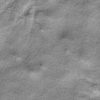
Label: not_dusty